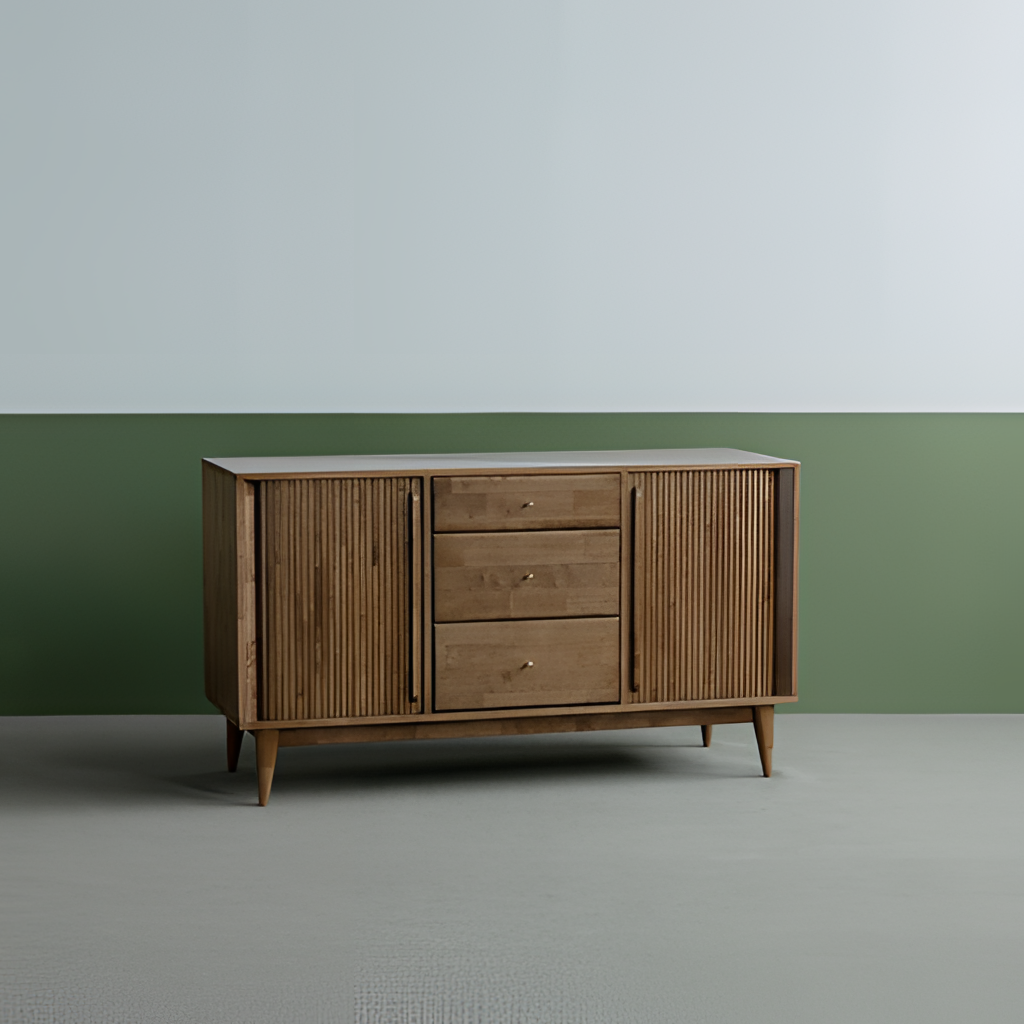
wood sideboard, living room, mid-century, white and green paint wallpaper, with horizontal two tone pattern, concrete flooring, with solid pattern